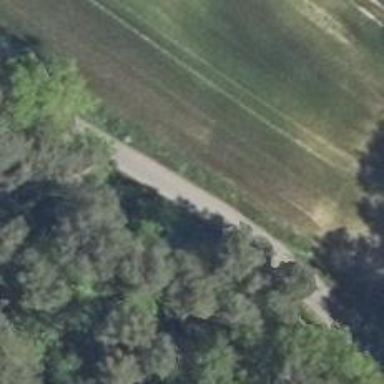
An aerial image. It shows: Asphalt bicycle track with smooth grade 1 surface.